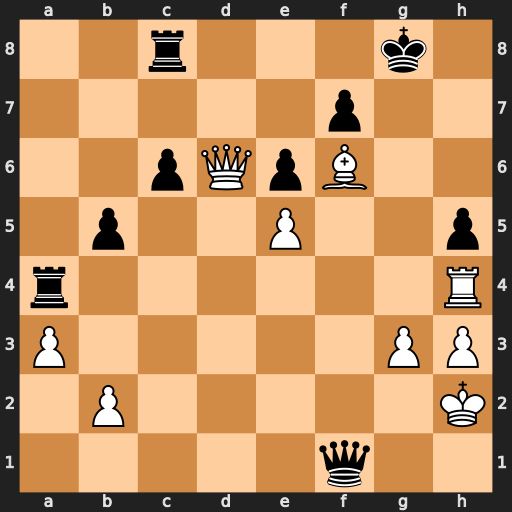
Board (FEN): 2r3k1/5p2/2pQpB2/1p2P2p/r6R/P5PP/1P5K/5q2
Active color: w
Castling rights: -
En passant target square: -
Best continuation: Qd2 Qf5 g4 Qf4+ Qxf4 Rxf4 Rxh5 Rxf6 exf6